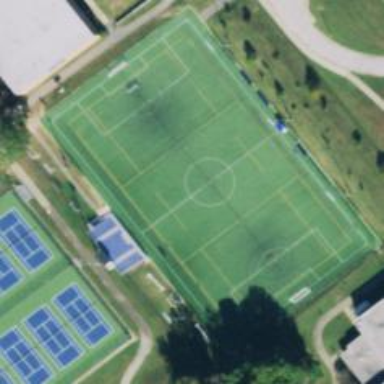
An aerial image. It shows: American football pitch with turf surface.